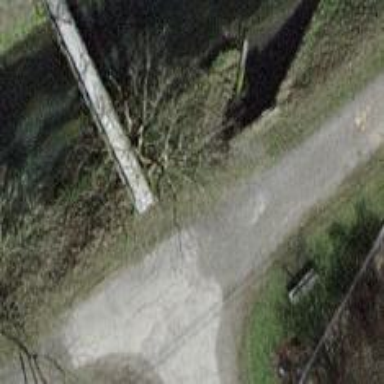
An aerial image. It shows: Track road with metal surface that crosses over bridge. The track is of grade1 quality.